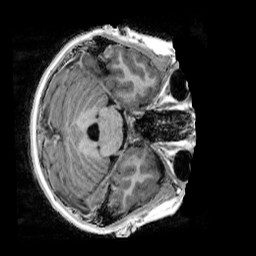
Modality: UNIT1_denoised
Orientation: axial
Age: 10
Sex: male
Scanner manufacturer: siemens
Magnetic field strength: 3 T
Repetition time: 4 s
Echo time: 0.00303 s